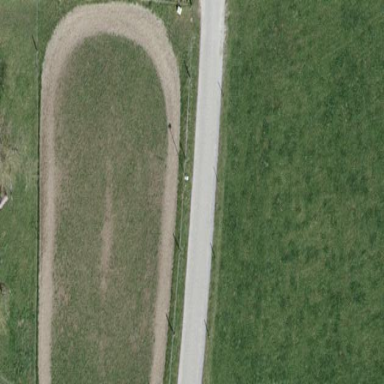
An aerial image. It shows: Grassy equestrian pitch for leisure activities.